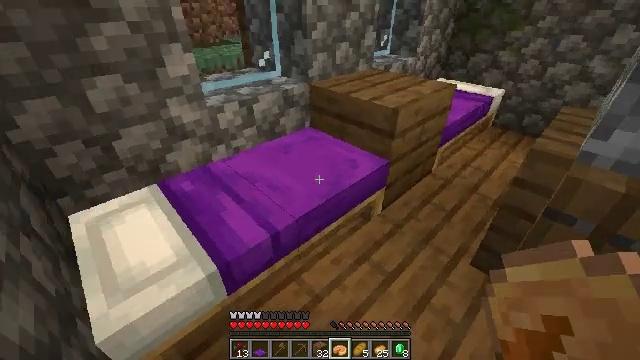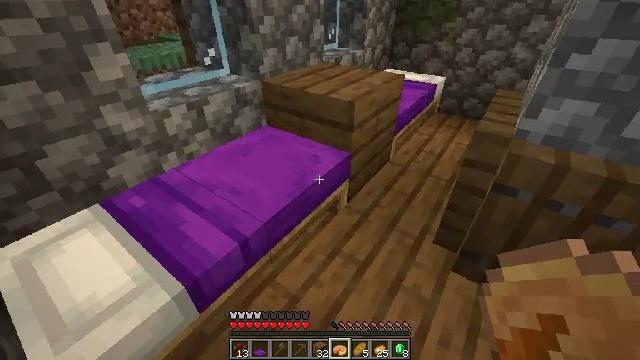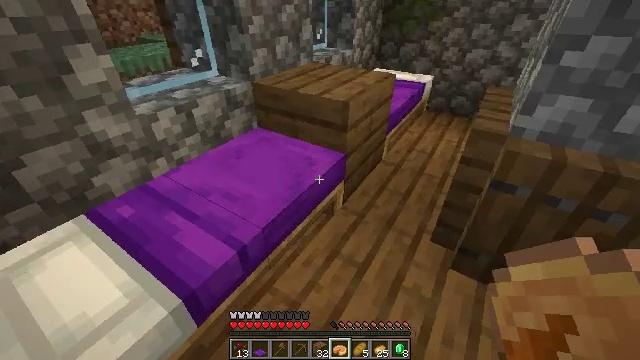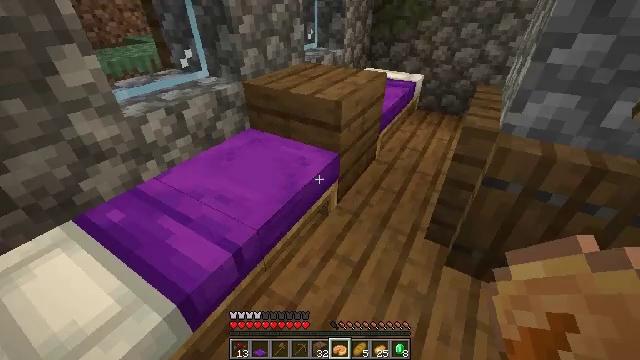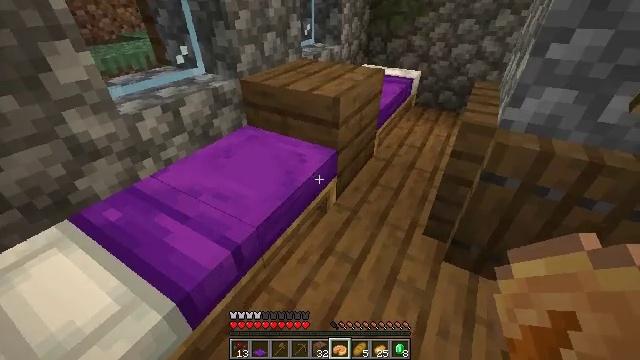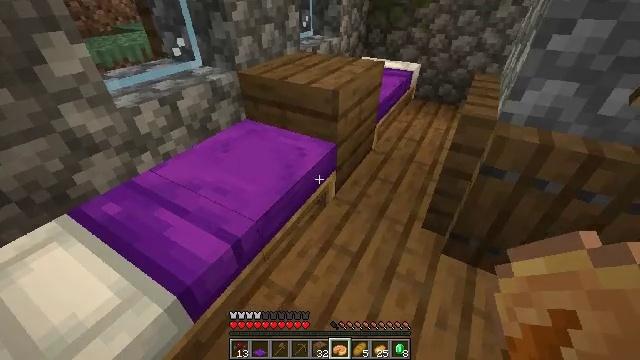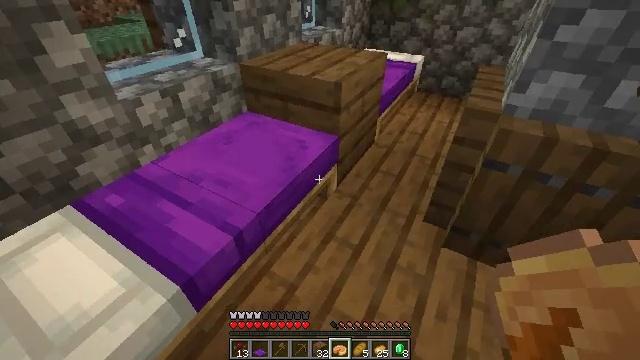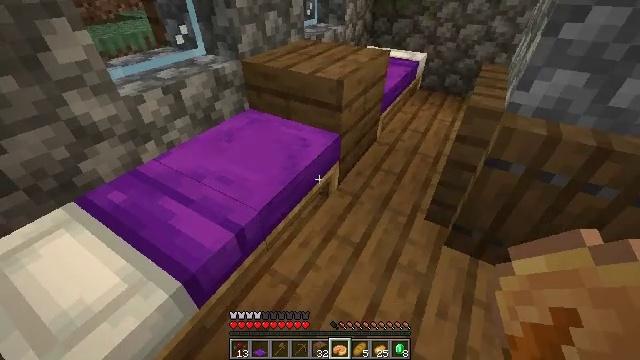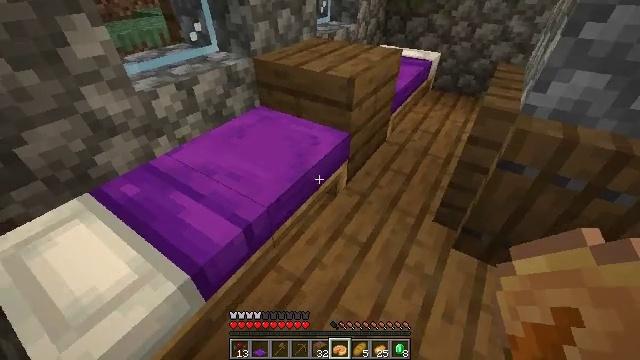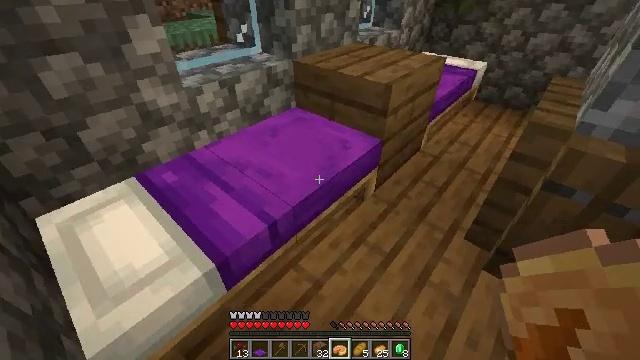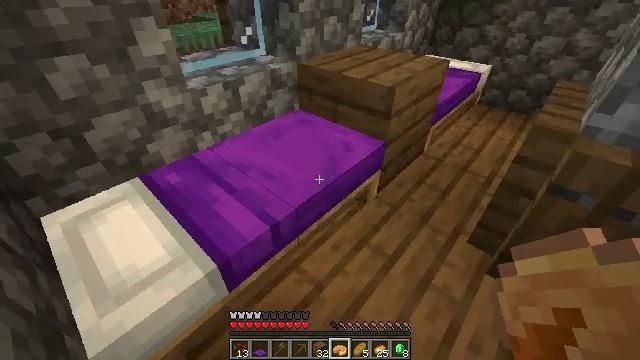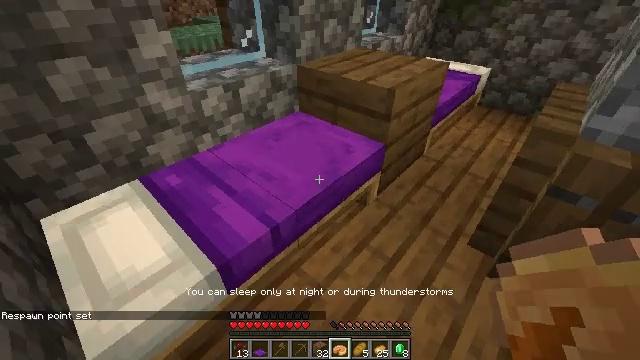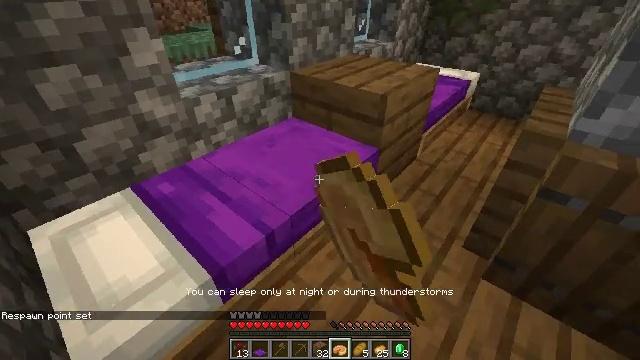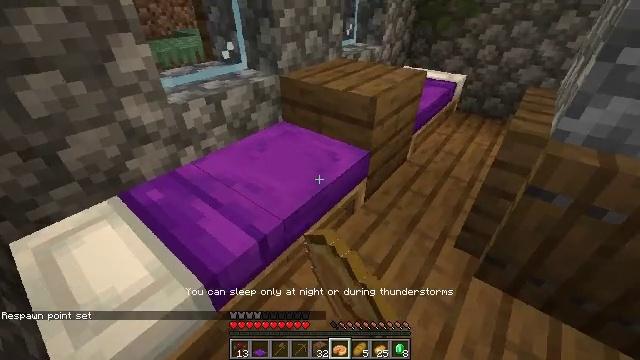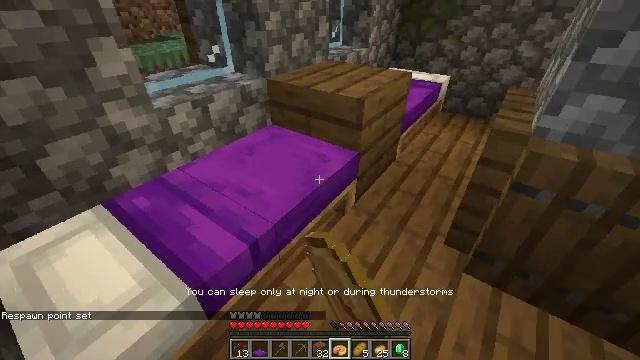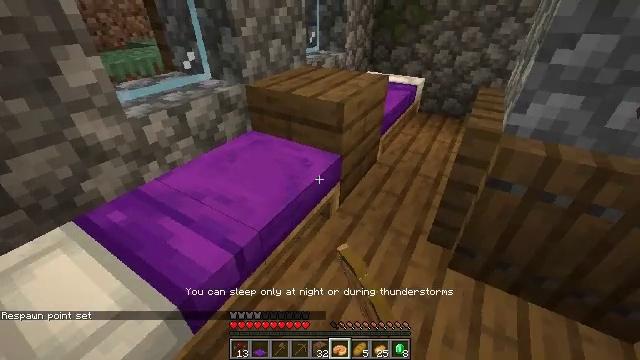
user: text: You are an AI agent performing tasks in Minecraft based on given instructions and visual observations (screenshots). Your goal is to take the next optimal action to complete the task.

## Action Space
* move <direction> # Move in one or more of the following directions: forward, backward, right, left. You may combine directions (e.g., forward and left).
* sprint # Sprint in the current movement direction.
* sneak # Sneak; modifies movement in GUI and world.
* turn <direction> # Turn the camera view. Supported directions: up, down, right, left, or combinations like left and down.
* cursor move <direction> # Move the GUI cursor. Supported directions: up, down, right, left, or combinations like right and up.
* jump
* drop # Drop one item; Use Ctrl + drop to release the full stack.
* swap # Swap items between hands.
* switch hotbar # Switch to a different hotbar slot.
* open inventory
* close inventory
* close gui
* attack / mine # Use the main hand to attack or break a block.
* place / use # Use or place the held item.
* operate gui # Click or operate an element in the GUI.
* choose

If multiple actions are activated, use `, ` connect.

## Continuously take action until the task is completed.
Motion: motion action
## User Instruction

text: Drop a pumpkin pie.
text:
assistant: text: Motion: turn right and down
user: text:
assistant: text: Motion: turn right
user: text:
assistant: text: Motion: turn right
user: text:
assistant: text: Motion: no_op
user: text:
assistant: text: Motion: turn down
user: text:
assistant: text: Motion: turn down, use / place
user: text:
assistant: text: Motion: use / place
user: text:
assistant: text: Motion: turn left, use / place
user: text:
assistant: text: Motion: turn left, use / place
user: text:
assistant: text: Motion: no_op
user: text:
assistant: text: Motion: no_op
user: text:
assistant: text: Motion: turn right and up
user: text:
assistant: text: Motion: turn right
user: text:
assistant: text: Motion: turn right
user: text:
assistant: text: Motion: turn right
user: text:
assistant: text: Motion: turn right and up
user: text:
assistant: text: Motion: no_op
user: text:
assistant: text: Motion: turn right and up
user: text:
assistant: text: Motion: turn right and up
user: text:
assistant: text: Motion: turn right and up
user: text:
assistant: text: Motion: turn right and up
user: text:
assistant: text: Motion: move forward, turn right and up
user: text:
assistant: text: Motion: move forward
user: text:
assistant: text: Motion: move forward
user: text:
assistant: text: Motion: move forward, turn right and up
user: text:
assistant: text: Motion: move forward, turn right and up
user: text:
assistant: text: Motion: move forward, turn right
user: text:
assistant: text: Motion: move forward and move right, turn right
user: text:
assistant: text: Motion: move right, turn right and up
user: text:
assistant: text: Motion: move right, turn right and up